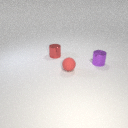
small red metal cylinder behind small red rubber sphere